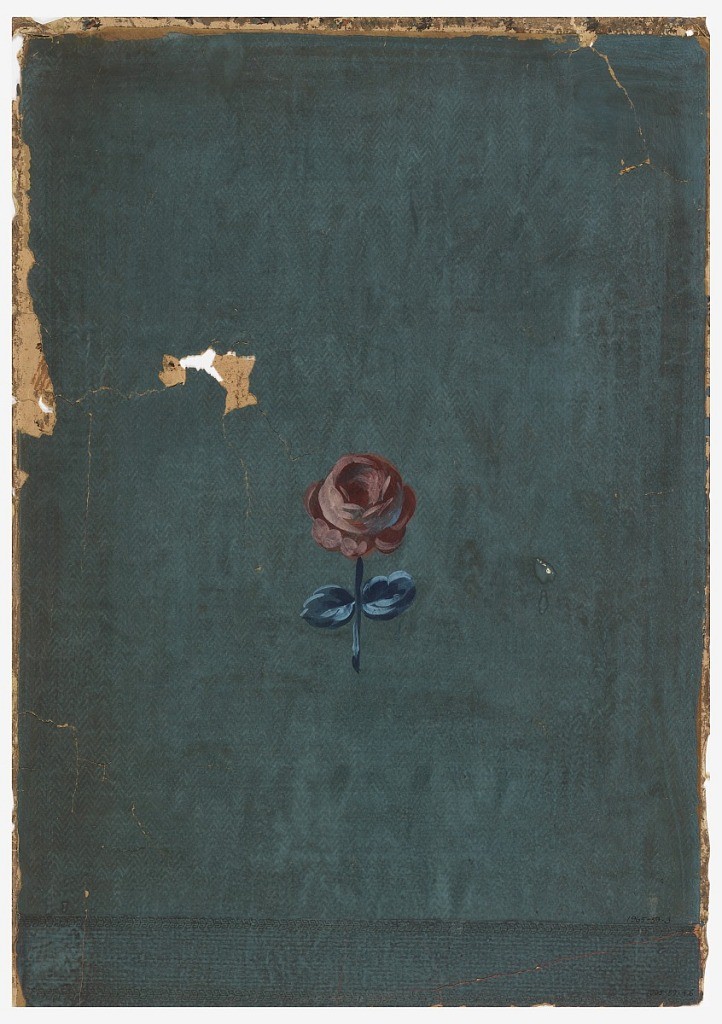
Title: Sidewall
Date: ca. 1850
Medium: Machine-printed with hand painting
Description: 1965-59-1-a/h: Lozenge pattern on light brown background, diamond...;     1965-59-3: Herring-bone pattern in two closely related shades...;     1965-59-4-a,b: Narrow border running horizontally across bottom o...